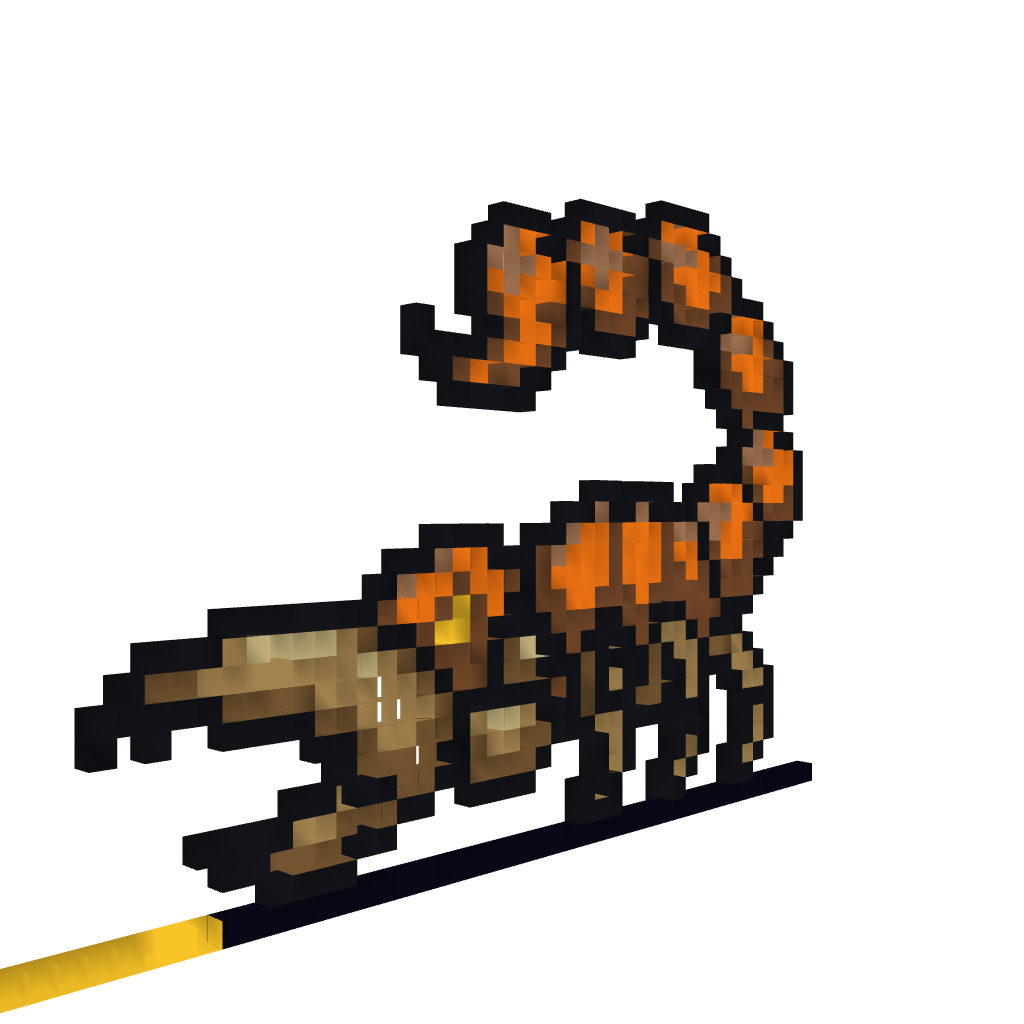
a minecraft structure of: Scorpion PixelArt